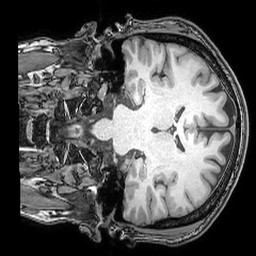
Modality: T1w
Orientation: coronal
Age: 27
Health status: ill
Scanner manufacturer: philips
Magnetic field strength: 3 T
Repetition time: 0.007 s
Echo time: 0.003501 s